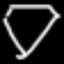
Label: diamond